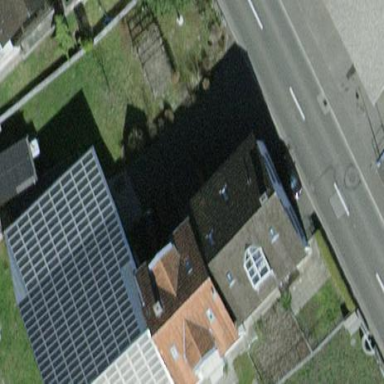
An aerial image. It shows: Semidetached house.